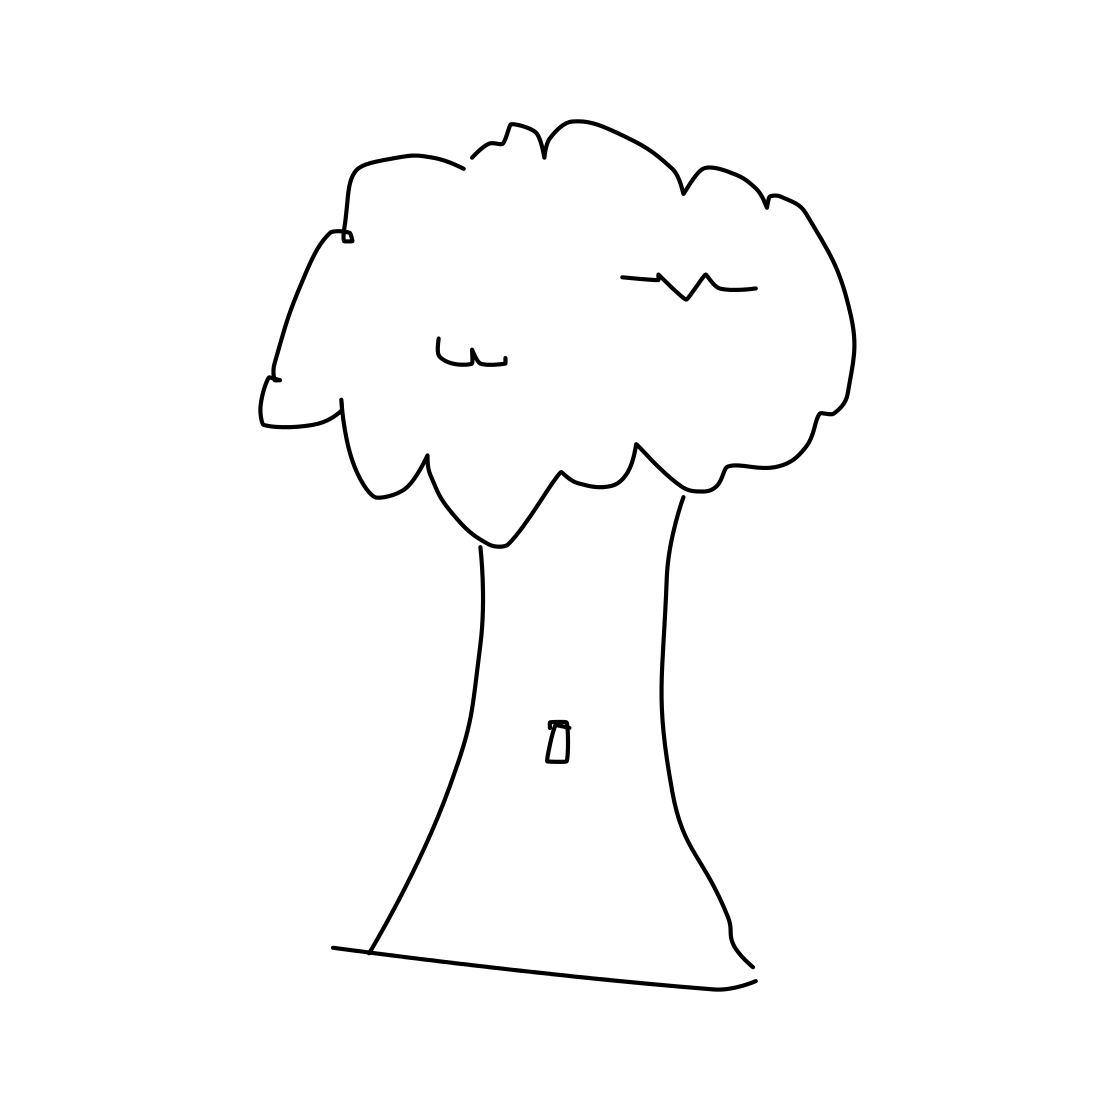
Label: tree